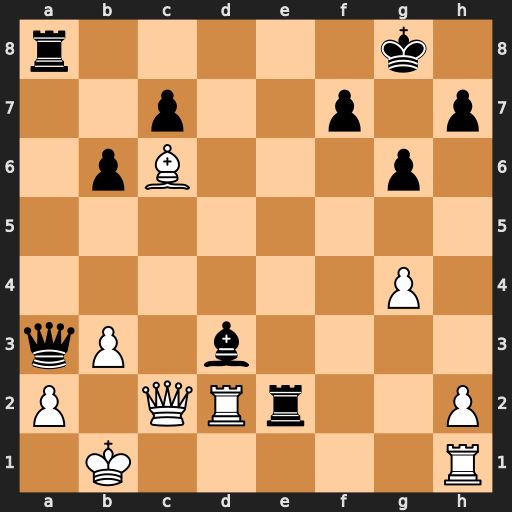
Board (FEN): r5k1/2p2p1p/1pB3p1/8/6P1/qP1b4/P1QRr2P/1K5R
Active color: w
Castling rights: -
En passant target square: -
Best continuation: Qxd3 Rxd2 Qxd2